Aerial crown-view tile of a tropical tree (Barro Colorado Island, Panama), acquired 20250317:
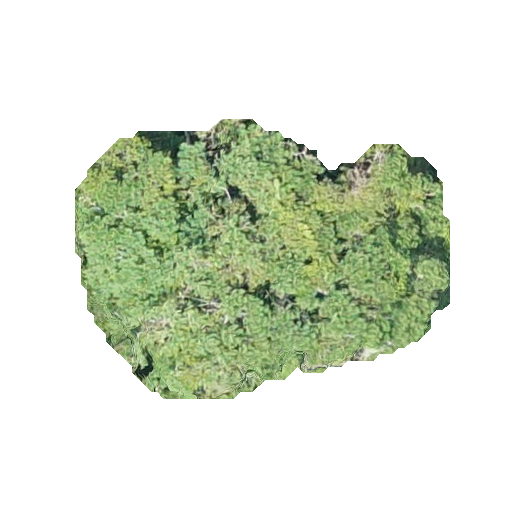
Species: Jacaranda copaia
GBIF accepted scientific name: Jacaranda copaia
Crown area: 120.321 m²